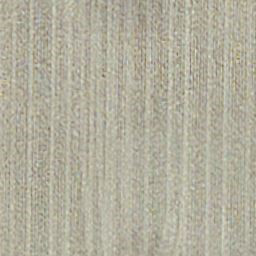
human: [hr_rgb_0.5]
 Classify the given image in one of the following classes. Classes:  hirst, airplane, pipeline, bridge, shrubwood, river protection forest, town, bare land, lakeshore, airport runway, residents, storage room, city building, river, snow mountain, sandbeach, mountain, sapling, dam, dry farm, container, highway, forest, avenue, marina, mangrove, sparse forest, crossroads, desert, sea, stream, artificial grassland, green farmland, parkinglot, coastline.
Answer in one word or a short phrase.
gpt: dry farm